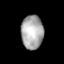
Tissue: lung
Cell type: Epithelial cells
Senescence score: 0.1713
Nuclear area (px): 732
Mean DAPI intensity: 170.04